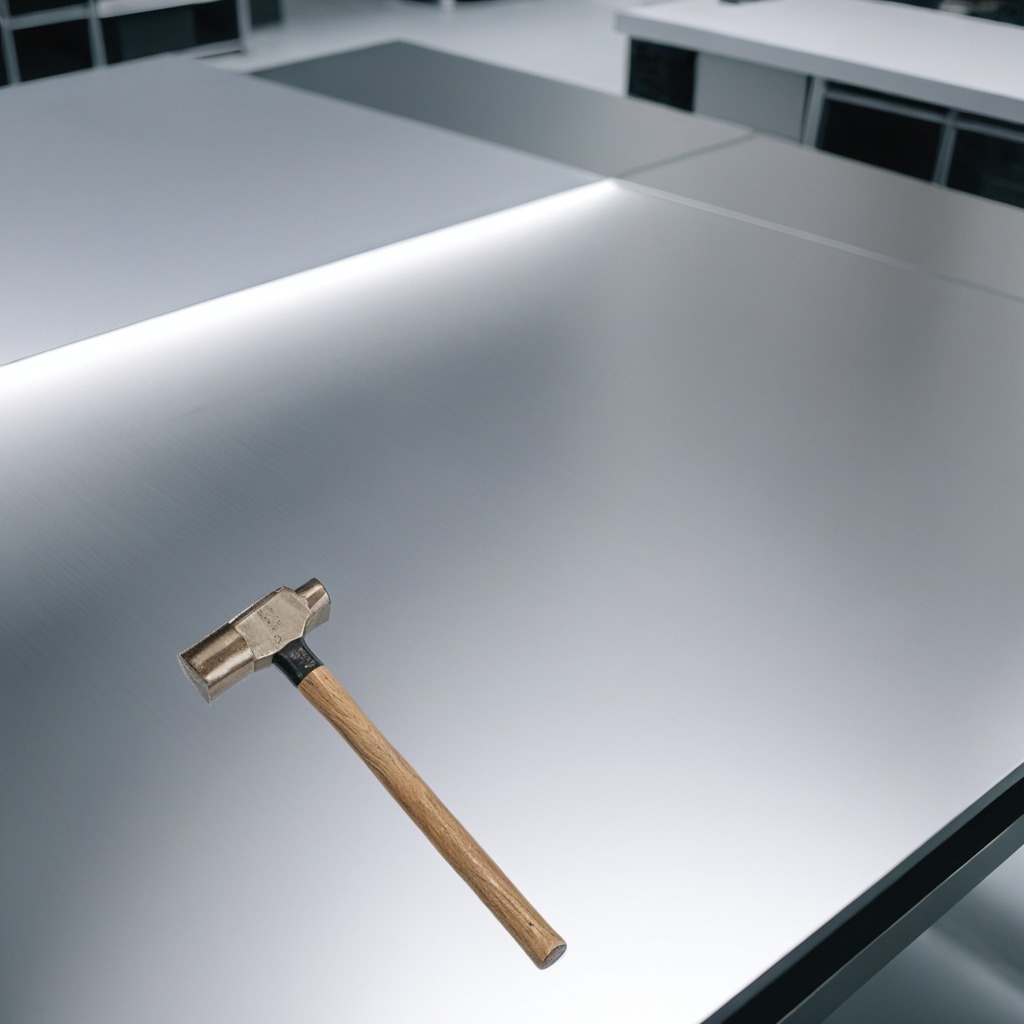
A hammer lies on the stainless steel table in a high-end prototyping lab.